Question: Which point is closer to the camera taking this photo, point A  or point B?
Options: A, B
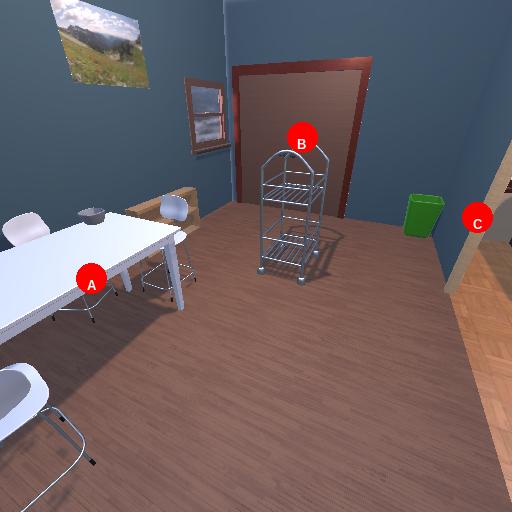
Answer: A